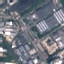
Land use / land cover: Industrial